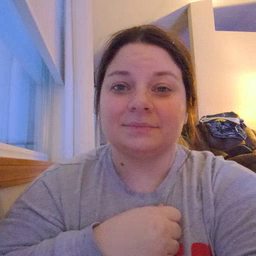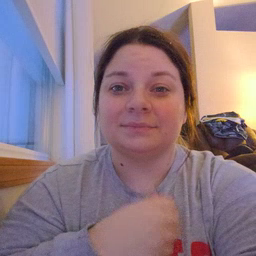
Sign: beside